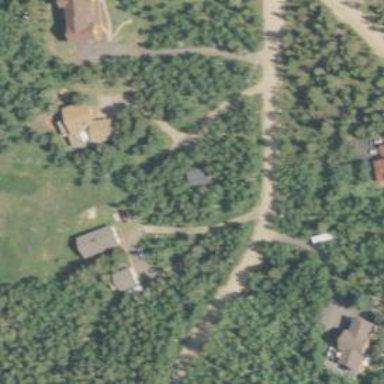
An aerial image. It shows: Driveway leading to service road.